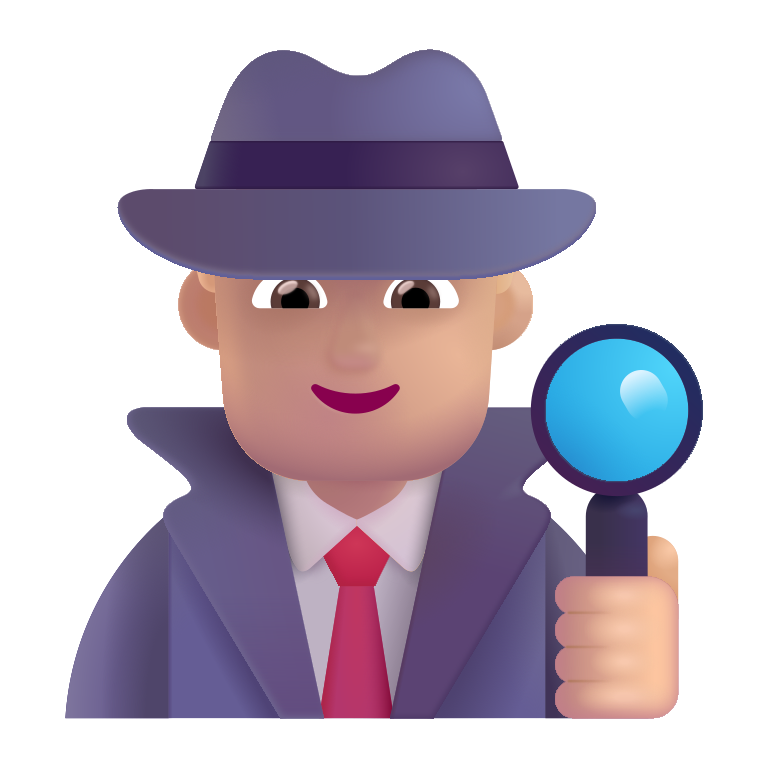
man detective color  light